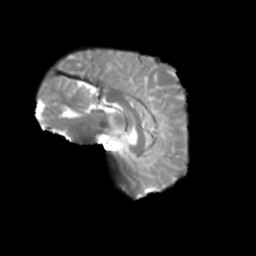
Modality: T2w
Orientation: sagittal
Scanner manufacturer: siemens
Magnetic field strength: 3 T
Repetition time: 4 s
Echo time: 0.0594 s